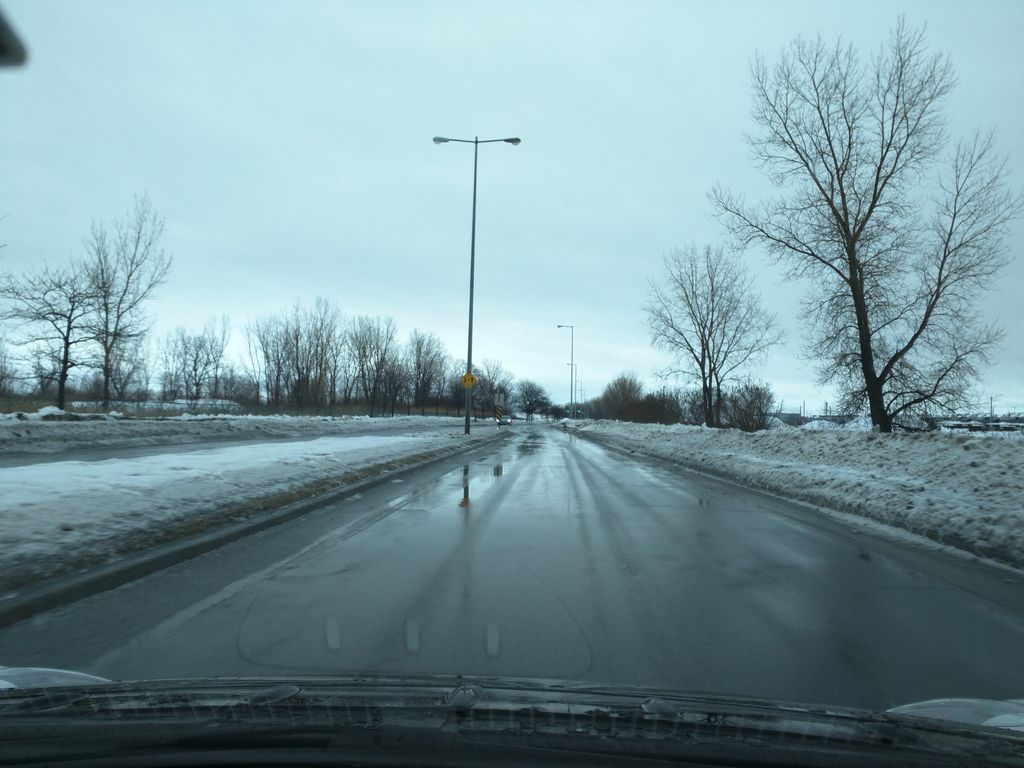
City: montreal